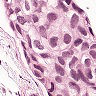
Metastatic tissue present: yes